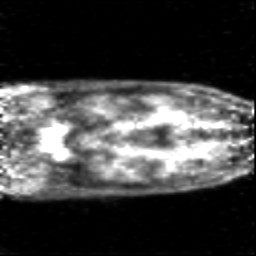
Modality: PET
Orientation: coronal
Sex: female
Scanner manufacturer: siemens